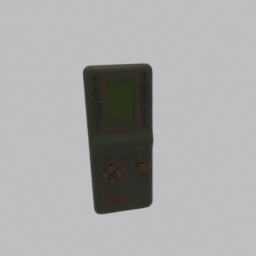
Label: electronics